Question: Using GIMP, I am attempting to generate a large number of the same image but with different colors. In order to preserve the "shadowing", I am using the below steps. These steps get me exactly what I want in the end. The problem is, it's very tedious repeating them by hand over and over. There has to be a better way.
GIMP's batch scripting seems a little daunting, so I'm hoping to get some suggestions on how to automate this. Basically, what would be nice, is I'd like to essentially specify an array or list of colors...and then "automagically" perform the steps below to generate the output with the desired color.
Steps I'm doing by hand...
1.) Load a base PNG file that has an alpha channel.
2.) Add a new transparent layer.
3.) Activate the layer.
4.) Change mode to "multiply".
Then, for a range of different colors, I do the following...
5.) Select a foreground color.
6.) Apply bucket fill (fill similar colors, fill transparent areas, default threshold, fill by composite).
7.) Save the new PNG.
8.) Go to Step #5.
Here's kind of a cheesy representation of the effect I'm trying to achieve...

I'm also open to other non-GIMP suggestions as well.
Thanks for any and all help and suggestions.
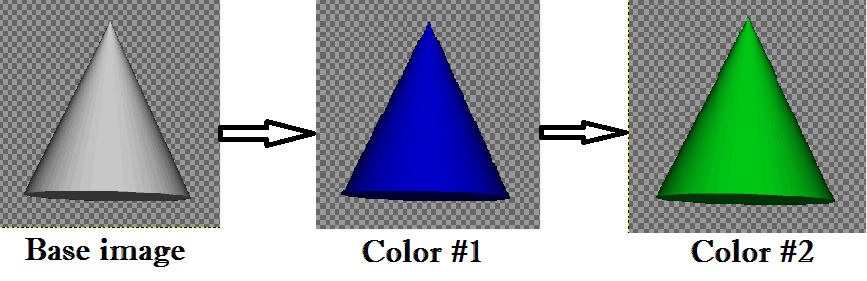
Answer: I can offer you a nice Javascript example that do this.
try:
<URL>
there is a link there that actually do what you wand in JS - you can translate it to many other languages...